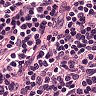
Metastatic tissue present: no